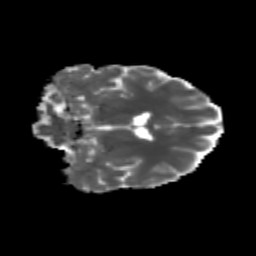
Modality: MD
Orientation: coronal
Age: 25
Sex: female
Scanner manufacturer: siemens
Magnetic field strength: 3 T
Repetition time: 3.5 s
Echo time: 0.113 s